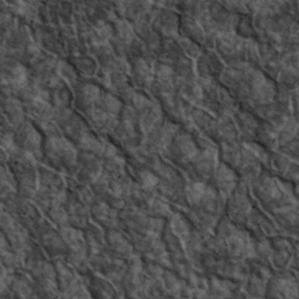
Label: non_frost